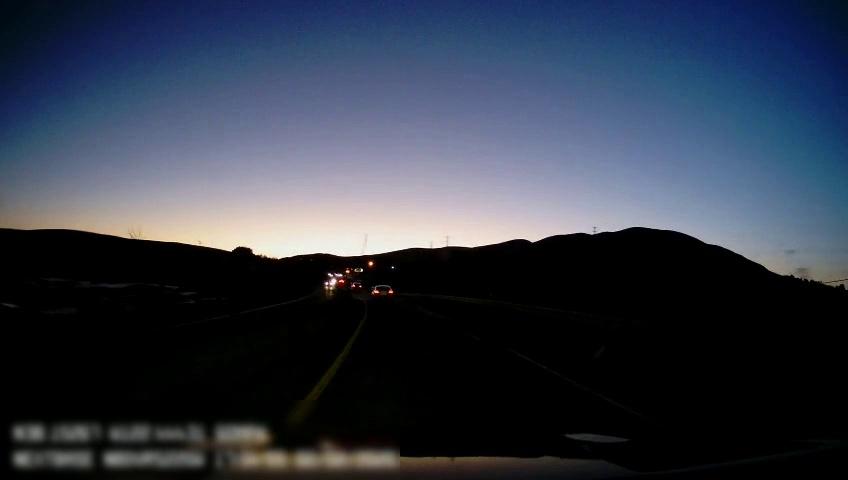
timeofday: Dusk/Dawn/Twilight
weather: Other
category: Drivable Space
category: Drivable Space
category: Vehicles | SUV
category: Vehicles | Car
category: Lanes | Current Lane
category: Lanes | Current Lane
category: Lanes | Opposite Lane